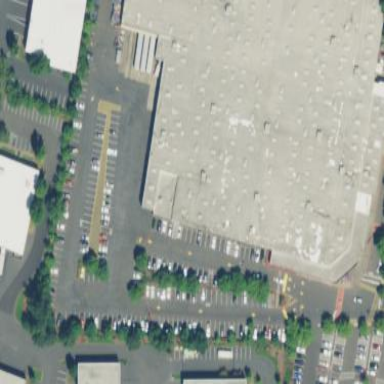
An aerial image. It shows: Retail building that operates as wholesale shop.